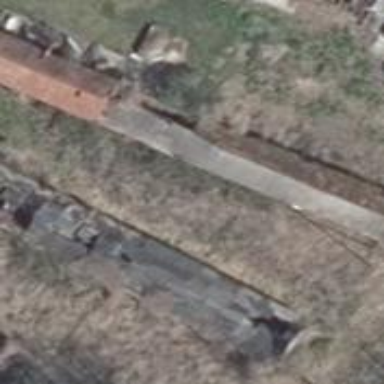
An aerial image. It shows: Ruins of building.